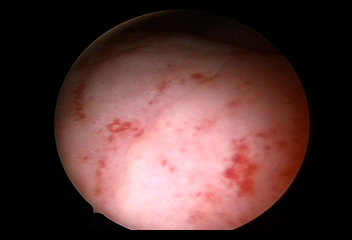
Modality: WLC
Class: Normal mucosa
Bladder cancer association: No